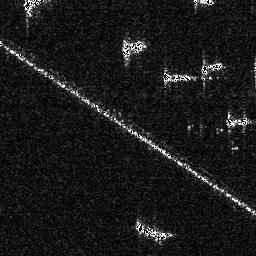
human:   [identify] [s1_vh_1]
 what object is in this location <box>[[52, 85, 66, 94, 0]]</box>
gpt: <ref>1 medium ship at the bottom</ref>